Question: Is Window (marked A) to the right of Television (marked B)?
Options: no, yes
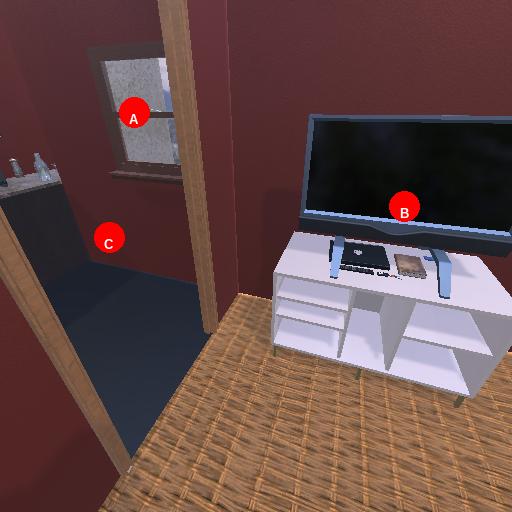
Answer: no